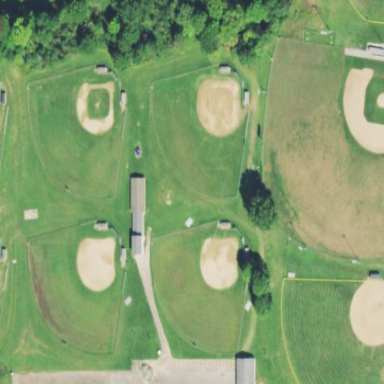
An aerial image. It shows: Baseball pitch for leisure land.